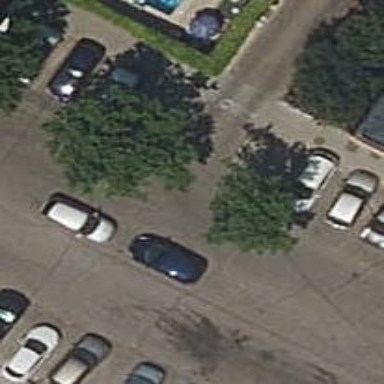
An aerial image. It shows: Asphalt parking aisle road for service vehicles.